Question: I can't run my app on Apple watch after upgrading it to watchOS 3 beta 2.

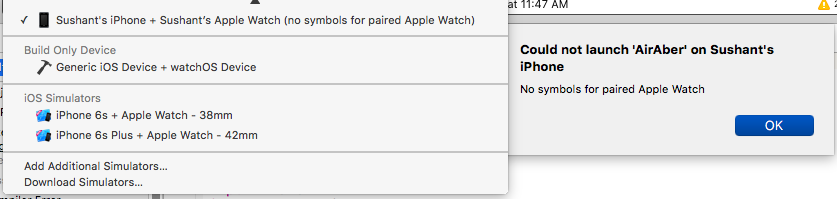
Answer: Ran into the same problem. I built and ran the App using a Simulator to make sure the App is OK, then plug my iPhone again and Xcode detected the paired watch and showing "installing symbols for paired watch". Wait until it finished and it can run on my device.